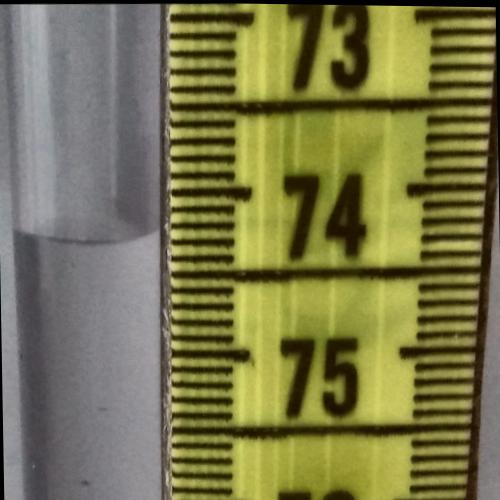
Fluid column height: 74.2 cm